Aerial crown-view tile of a tropical tree (Barro Colorado Island, Panama), acquired 20241014:
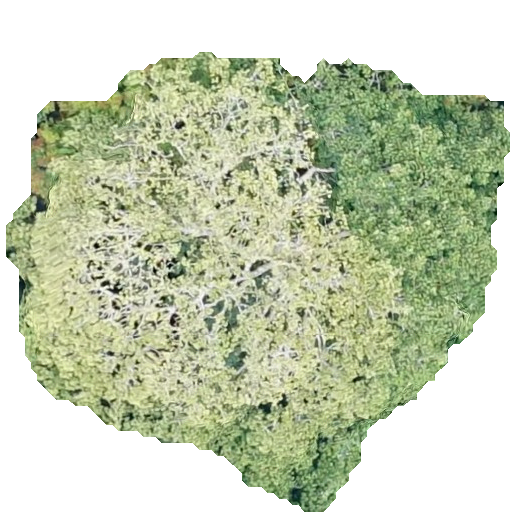
Species: Sterculia apetala
GBIF accepted scientific name: Sterculia apetala
Crown area: 254.66 m²